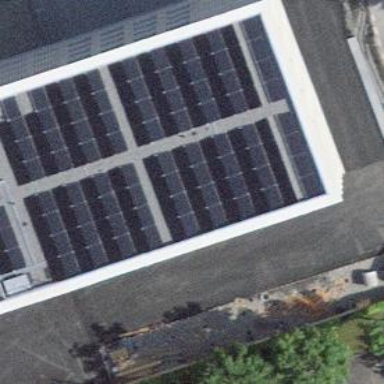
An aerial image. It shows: Solar power generator.